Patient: sex F, age 66
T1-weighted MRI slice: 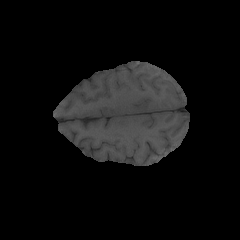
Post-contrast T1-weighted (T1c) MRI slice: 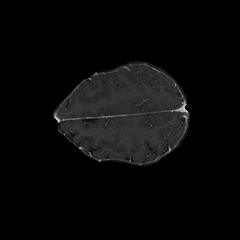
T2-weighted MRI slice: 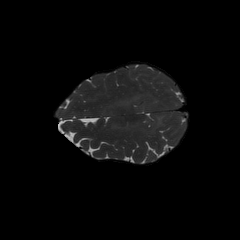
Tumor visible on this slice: yes
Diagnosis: Astrocytoma, IDH-wildtype
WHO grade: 2